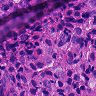
Metastatic tissue present: yes